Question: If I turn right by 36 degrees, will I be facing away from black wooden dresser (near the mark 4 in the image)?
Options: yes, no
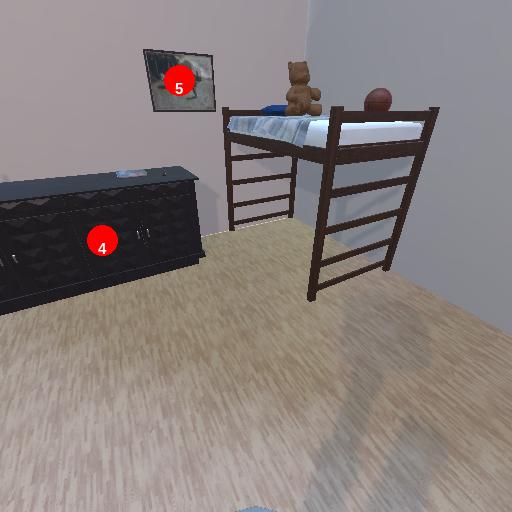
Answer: yes